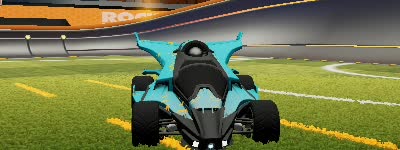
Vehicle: aftershock